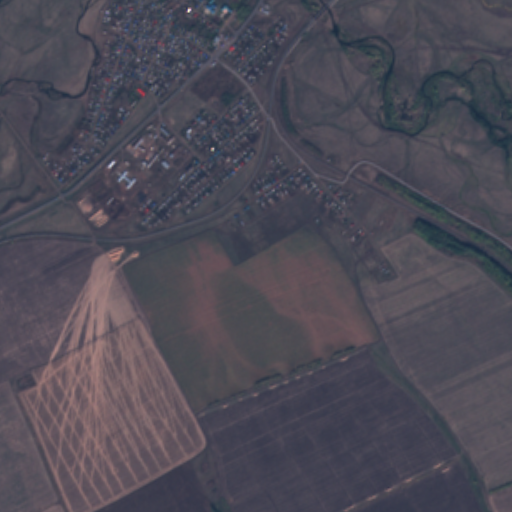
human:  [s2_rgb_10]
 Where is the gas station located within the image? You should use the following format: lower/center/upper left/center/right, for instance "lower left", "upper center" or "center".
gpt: The gas station is located in the upper center of the image.
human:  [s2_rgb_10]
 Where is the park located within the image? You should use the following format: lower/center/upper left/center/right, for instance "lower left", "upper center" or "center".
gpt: The park is located in the upper center of the image.
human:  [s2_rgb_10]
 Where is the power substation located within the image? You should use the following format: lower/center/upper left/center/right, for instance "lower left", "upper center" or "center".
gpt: The power substation is located in the center of the image.
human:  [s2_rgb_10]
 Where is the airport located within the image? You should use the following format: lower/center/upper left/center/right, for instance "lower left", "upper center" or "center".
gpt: There is no airport in the image.